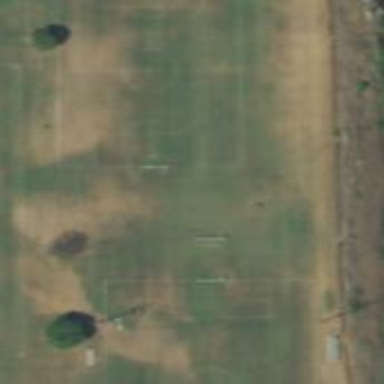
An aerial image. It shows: Soccer pitch for outdoor sports and leisure activities.